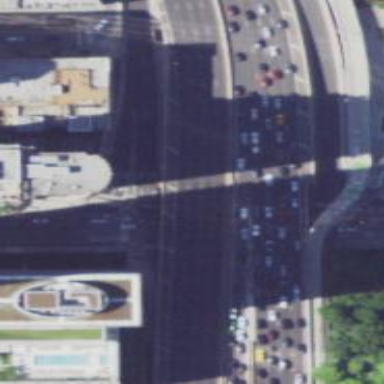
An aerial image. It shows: Motorway trunk link.